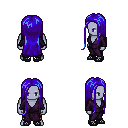
a pixel art fantasy rpg character, male body template, dark elf, purple skin, purple robe, gold greaves, blue extra-long hairstyle, ghillies, four views (front, back, left, right), 2x2 character sprite sheet, small pixel art, hard edges, no anti-aliasing